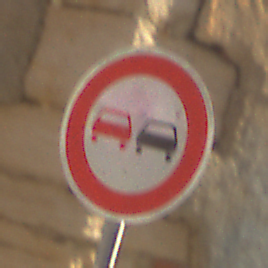
Verkehrszeichen: Ueberholverbot
Umgebung: Outdoor, Urban
Tageszeit: Midday
Wetter: Clear
Licht: Natural
Jahreszeit: NotSpecified
Kontrast: HighContrast